Question: I have a controller view. This controller has a PDFView as a subview and another subview which is like a controller to the pdf.

The problem is that if I do the following in the controller:
'''
self.view addSubview:pdfView];
[self.view addSubview:pdfController];
'''
The pdfController lays on the pdfView, but it will scroll with the pdf if you scroll it. I want to make pdfController view to be immobile and to just sit on the pdfView. Does anyone know how to get this behavior?
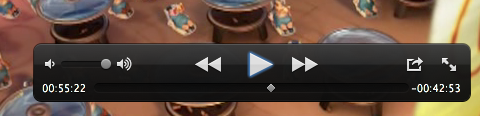
Answer: I remember having similar trouble trying to overlay an 'NSView' over a 'PDFView' with an app I was writing a few years ago. Assuming you've tried messing with the 'NSScrollView's' 'copyOnScroll' and the various autoresizing options, a good solution is to put the controller view in a separate child window that overlays the window your 'PDFView' is in. You'll need to do a little work to synchronize behavior between the two windows, but in the end you won't have any of the weird problems that happen when you try to overlap sibling views like that.